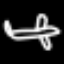
Label: airplane